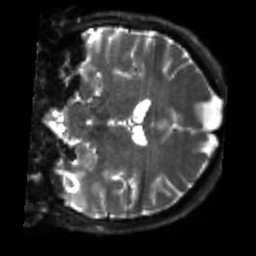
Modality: sbref
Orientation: coronal
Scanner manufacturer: siemens
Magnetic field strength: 3 T
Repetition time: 4 s
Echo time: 0.0594 s